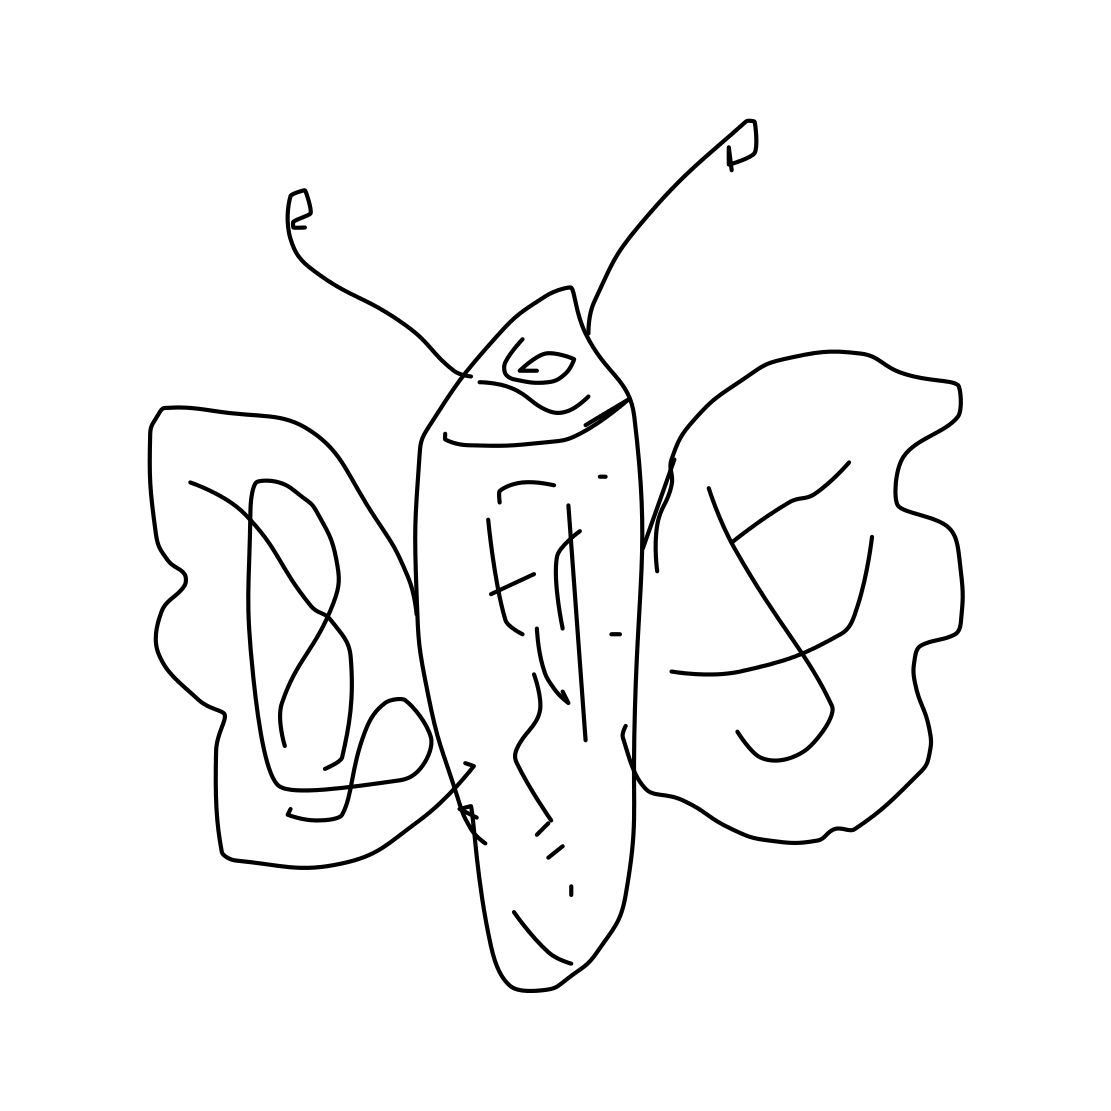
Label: butterfly